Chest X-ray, AP view. Patient: 82 years old, sex F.
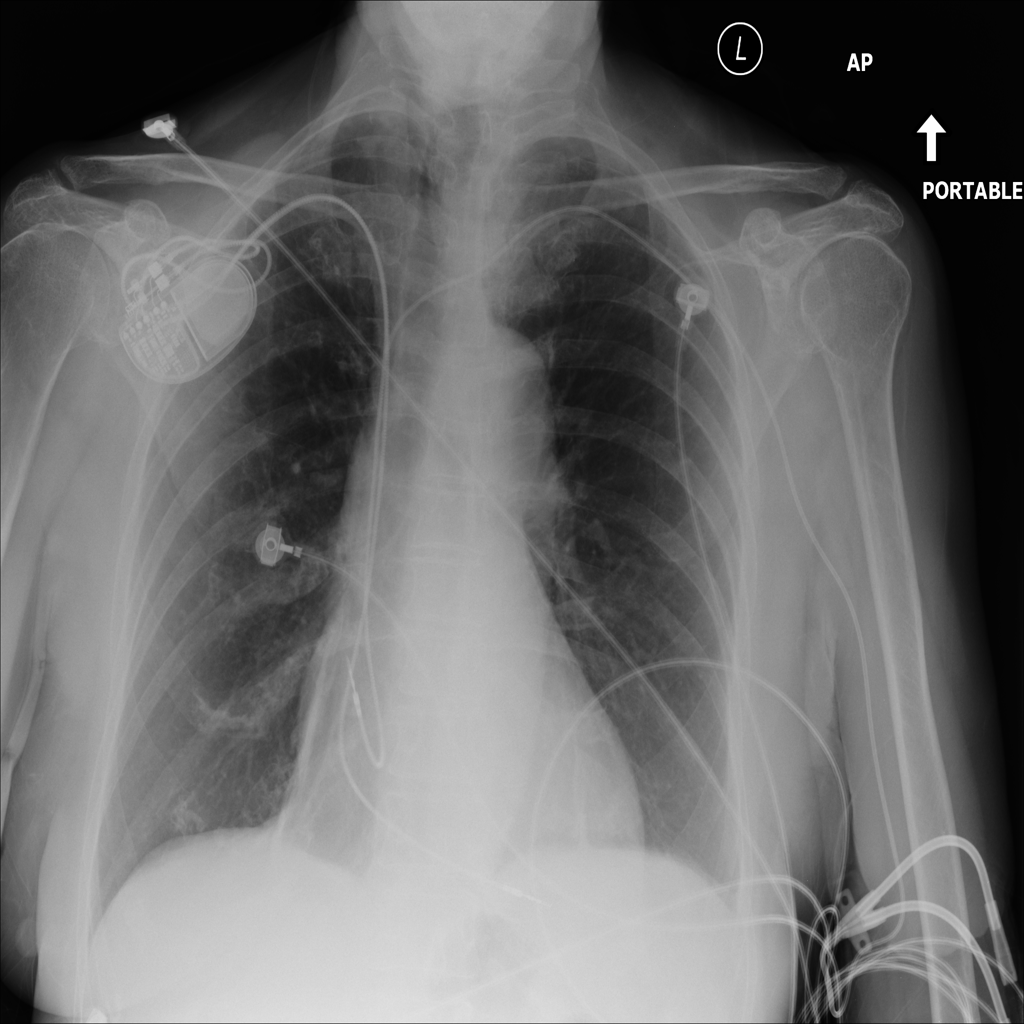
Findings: No Finding